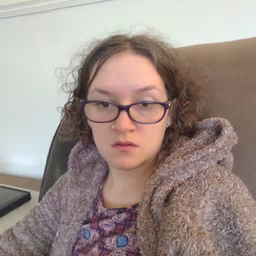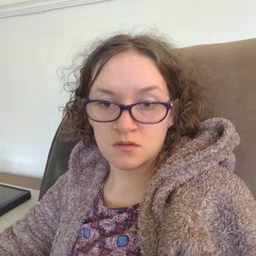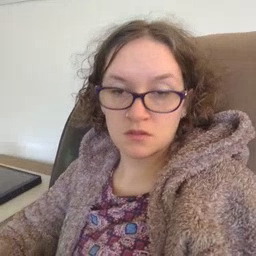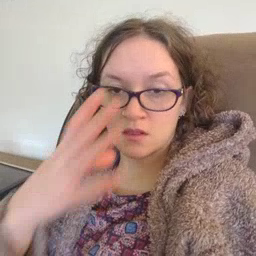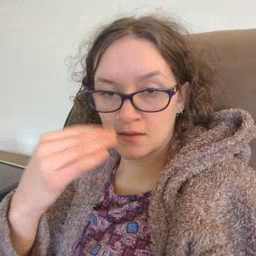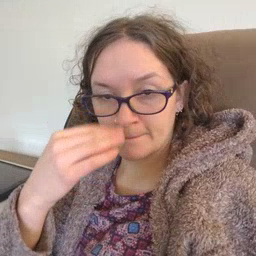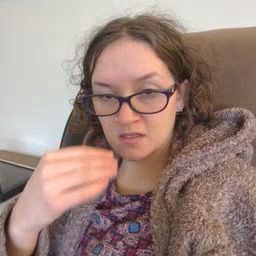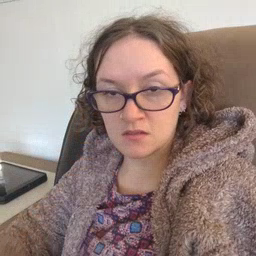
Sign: sleepy